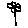
Label: flower